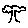
Label: tree